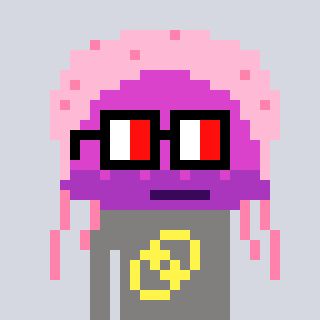
a pixel art character with square glasses with black frames and red eyes, a jellyfish-shaped head and a bluegrey-colored body on a cool background